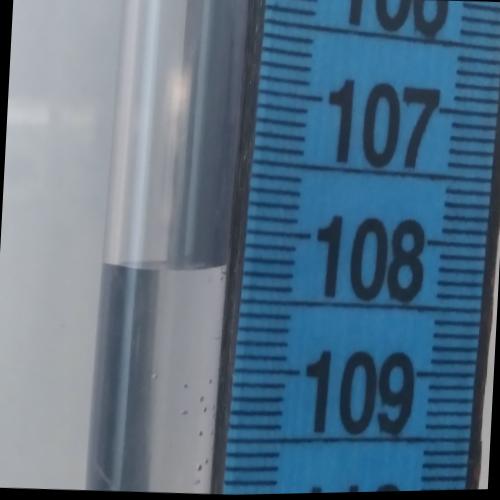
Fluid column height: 108.3 cm